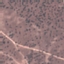
Land use / land cover class: HerbaceousVegetation